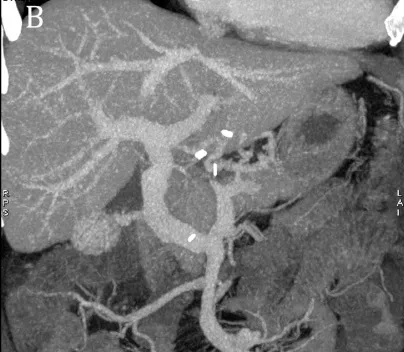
Multiplanar contrast-enhanced computed tomography (CT) 3D reconstructions. B: post-transplant CT showing patency and position of the mesoportal jump graft.
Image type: radiology (ct)